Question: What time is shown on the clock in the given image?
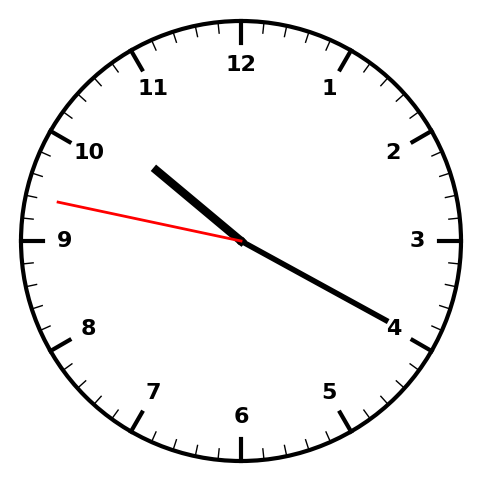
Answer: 10:19:47